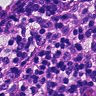
Metastatic tissue present: no